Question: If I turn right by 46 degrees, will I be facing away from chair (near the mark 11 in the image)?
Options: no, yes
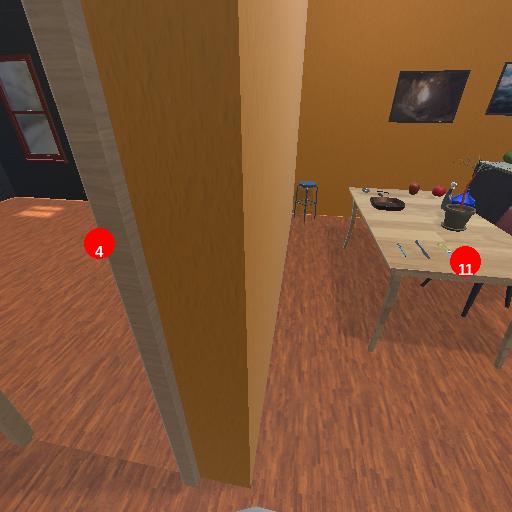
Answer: no